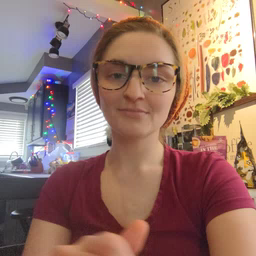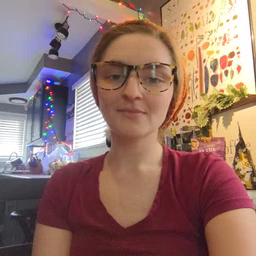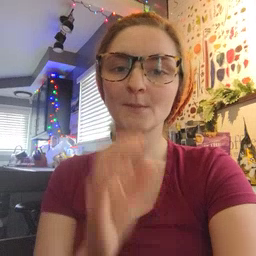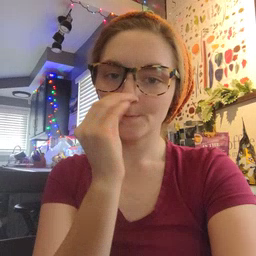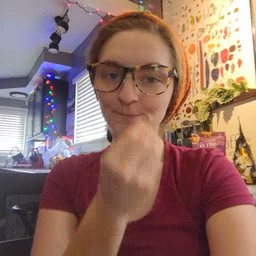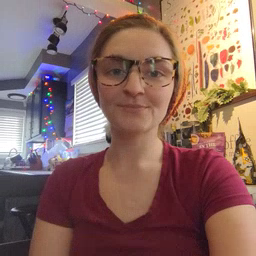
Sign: flower